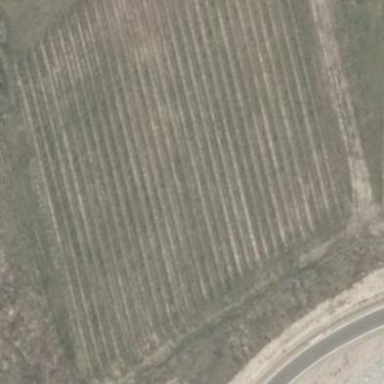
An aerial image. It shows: Vineyard growing grapes.